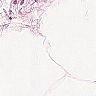
Metastatic tissue present: no